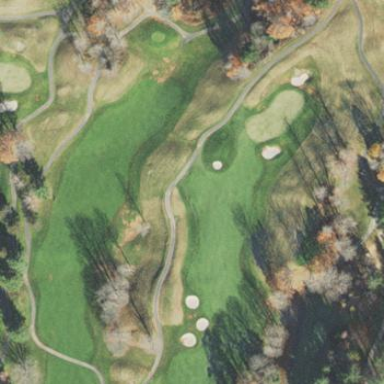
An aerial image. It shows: Golf fairway surrounded by grass.